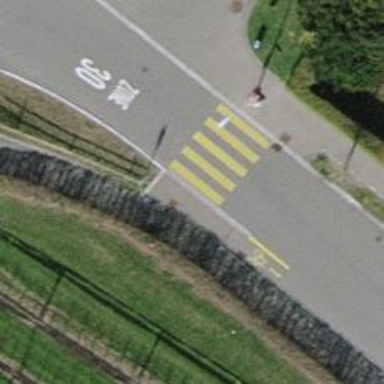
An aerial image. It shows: Footway with asphalt surface and crossing.